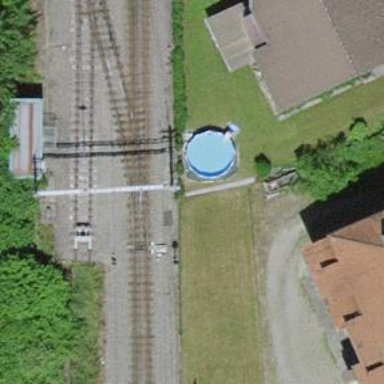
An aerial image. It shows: Railway switch.